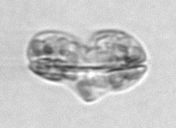
Label: Karenia